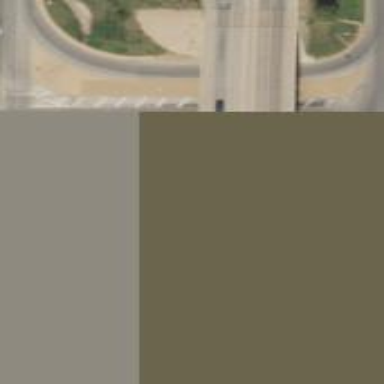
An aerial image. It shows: Motorway junction.